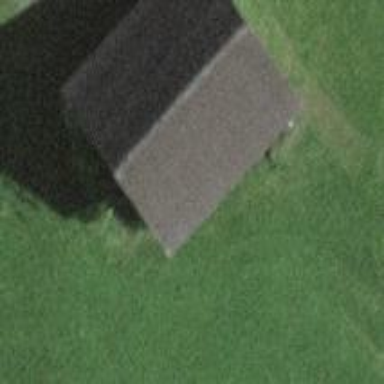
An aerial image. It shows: Barn.